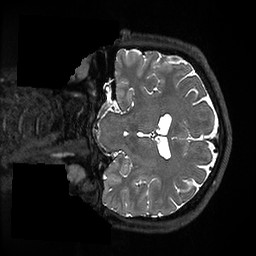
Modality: T2w
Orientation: coronal
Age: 38
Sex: male
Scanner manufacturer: ge
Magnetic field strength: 3 T
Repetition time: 3.202 s
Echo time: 0.06703 s